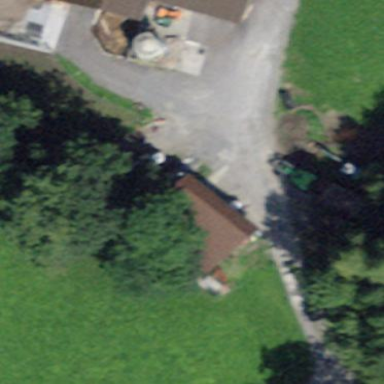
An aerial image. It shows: Shed.